Interaction volume radius: 10 \u00c5
Interaction volume height: 40 \u00c5
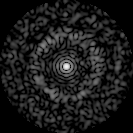
Disorder parameter: 0.8421